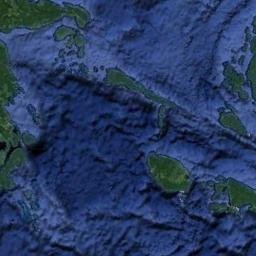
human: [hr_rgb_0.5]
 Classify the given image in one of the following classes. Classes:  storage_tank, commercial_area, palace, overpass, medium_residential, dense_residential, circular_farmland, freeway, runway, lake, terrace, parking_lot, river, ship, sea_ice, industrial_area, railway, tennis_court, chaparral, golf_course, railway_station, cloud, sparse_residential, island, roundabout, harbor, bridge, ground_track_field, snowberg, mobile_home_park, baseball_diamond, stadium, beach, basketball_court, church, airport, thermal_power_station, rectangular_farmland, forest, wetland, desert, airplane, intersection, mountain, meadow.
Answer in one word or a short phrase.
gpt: island